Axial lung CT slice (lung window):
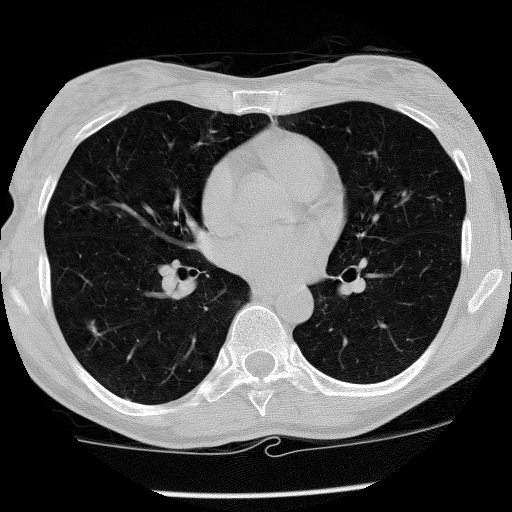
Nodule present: no